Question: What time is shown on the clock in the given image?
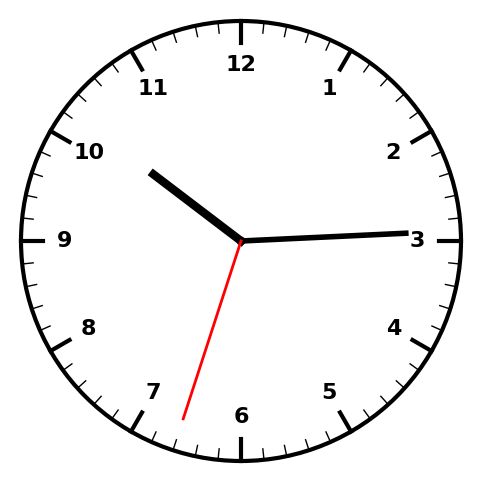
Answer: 10:14:33